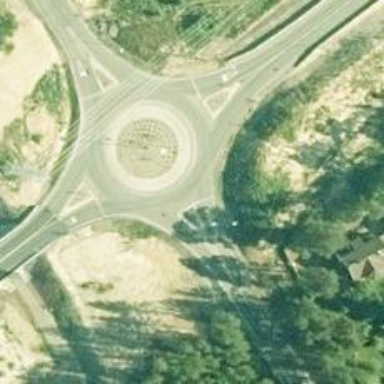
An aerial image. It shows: Secondary road with asphalt surface leading to roundabout.